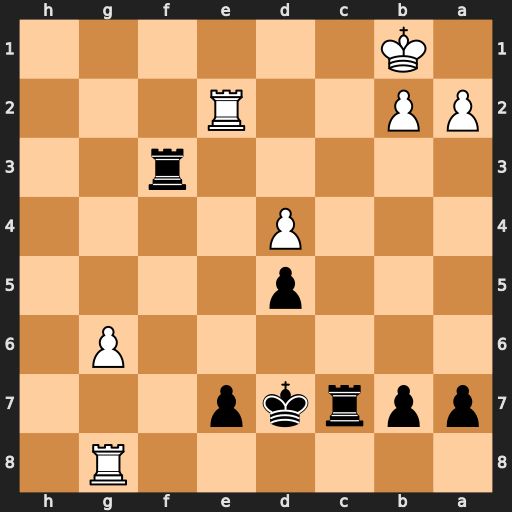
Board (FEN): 6R1/pprkp3/6P1/3p4/3P4/5r2/PP2R3/1K6
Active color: b
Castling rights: -
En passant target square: -
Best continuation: Rf1+ Re1 Rxe1#